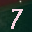
Label: 7